Question: I'm trying to add a colorbutton in a TinyMCE dialog box to replace my old color selector which was initially created with a select input.
See : <URL>
> This class creates a color button control. This is a split button in which the main button has a visual representation of the currently selected color. When clicked the caret button displays a color picker, allowing the user to select a new color.
I can add and see the new colorbutton in the dialog box but it doesn't show the colorpicker when clicked.

Here is my code:
'''
editor.windowManager.open( {
title: 'Choose color',
body: [
{
type: 'listbox',
name: 'bg-color',
label: 'Color (select)',
'values': [
{text: 'White', value: '#FFF'},
{text: 'Black', value: '#000'},
{text: 'Silver', value: 'silver'},
]
},
{
type: 'ColorButton',
name: 'bg-color2',
label: 'Color (colorpicker)',
},
],
onsubmit: function(e) {
// Do something here
}
});
'''
And you will find a tinymce fiddle here to illustrate this issue:<URL>
Since my debugger doesn't show any JS error, is there something wrong in this code or is there another way to add a colorpicker in a dialogbox?
Thanks!
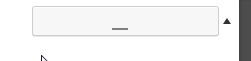
Answer: @MavBzh I think you've a wrong perception on how the color button works. The ColorButton UI is only help with rendering a button which not much difference with PanelButton UI. you can see this example <URL> in this fiddle I use plugin example.
So, in order to use color button you're required to specify the Panel to hold the color picker.
'''
{
type: 'colorbutton',
name: 'color',
text: 'Color',
selectcmd: 'ForeColor',
panel: {
role: 'application',
ariaRemember: true,
html: renderColorPicker,
onclick: onPanelClick
},
onclick: onButtonClick
}
'''
then later set onclick callback action and render the color picker HTML output yourself, the 'renderColorPicker' function is used as the panel content, then assigned onPanelClick callback to put the color to the text placeholder in the ColorButton.
PS: in the fiddle I used v4.0.21